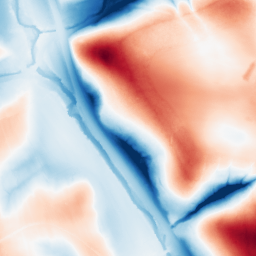
Category: classical
Decomposition family: uniform
Decomposition parameters: size: 100
Upsampling method: quartic
Upsampling parameters: scale: 8
Upsampling scale: 8